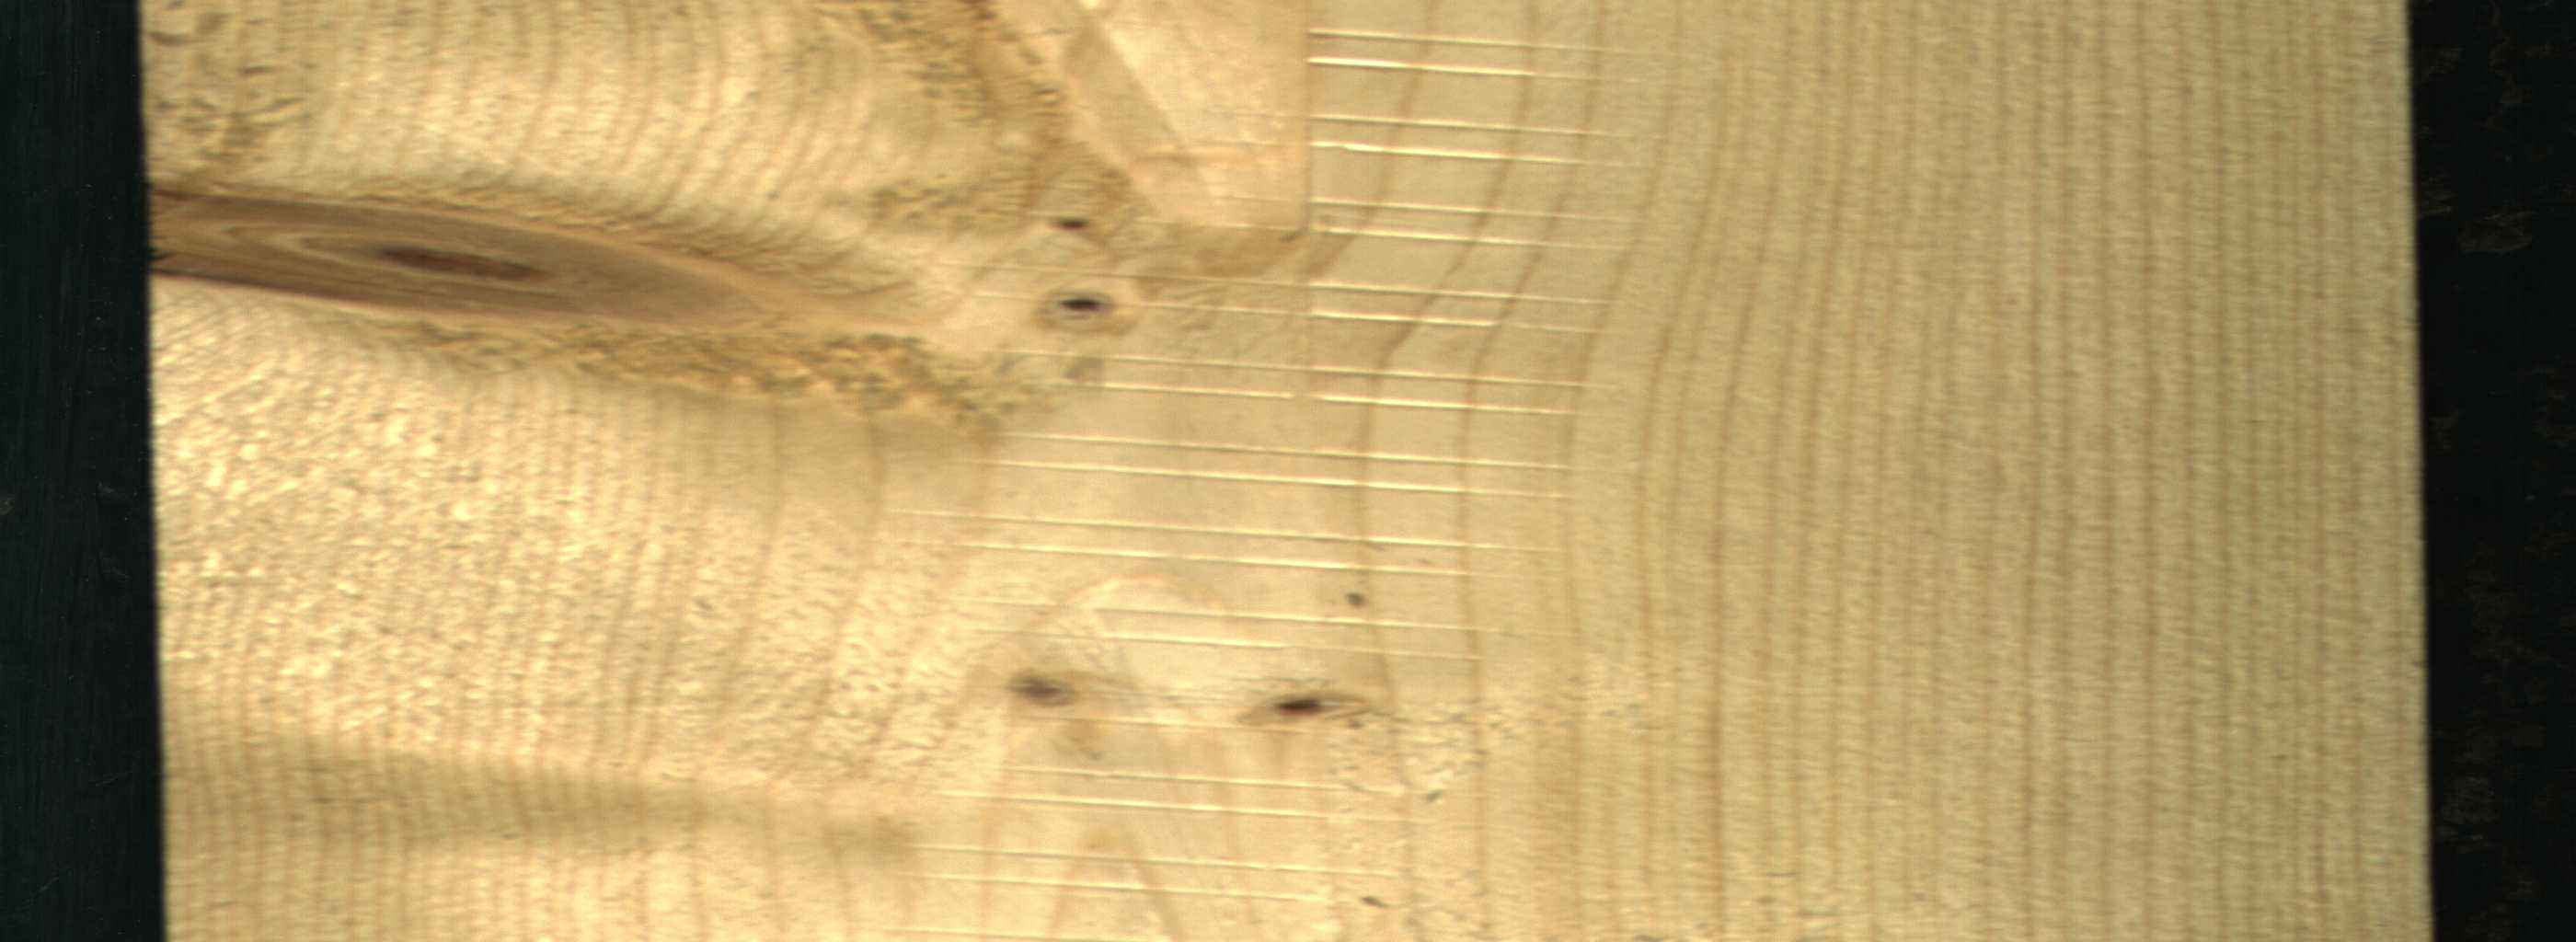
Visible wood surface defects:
Live_Knot
Live_Knot
Live_Knot
Live_Knot
Live_Knot